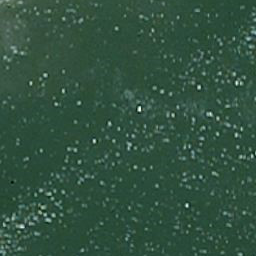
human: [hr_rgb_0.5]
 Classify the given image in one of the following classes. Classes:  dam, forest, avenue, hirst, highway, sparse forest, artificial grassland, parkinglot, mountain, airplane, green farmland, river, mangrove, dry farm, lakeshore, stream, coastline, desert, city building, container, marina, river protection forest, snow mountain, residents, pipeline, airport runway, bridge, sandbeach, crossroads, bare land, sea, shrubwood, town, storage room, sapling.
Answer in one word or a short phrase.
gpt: sea